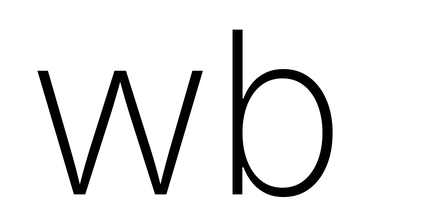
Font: Inter_ExtraLight